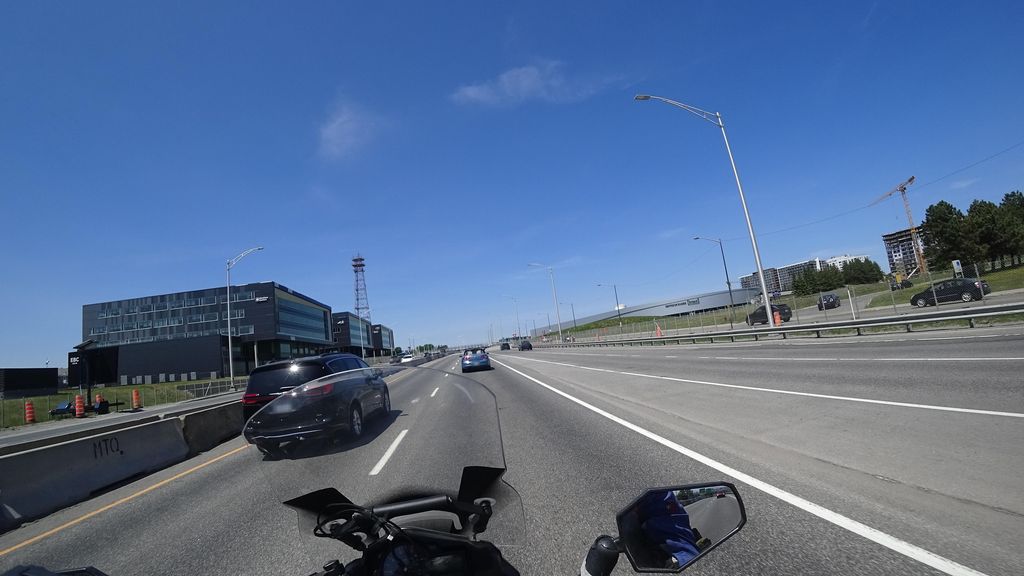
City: quebec_city